八年级 · 解析几何
$B D$ 是 $\triangle A B C$ 的中线, $A B=5, B C=3, \triangle A B D$ 和 $\triangle B C D$ 的周长的差是

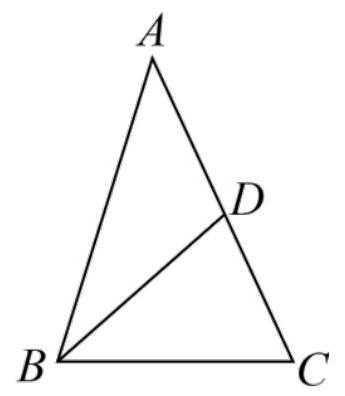
答案: 2